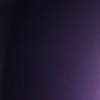
Label: space